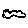
Label: cloud